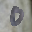
Label: 0